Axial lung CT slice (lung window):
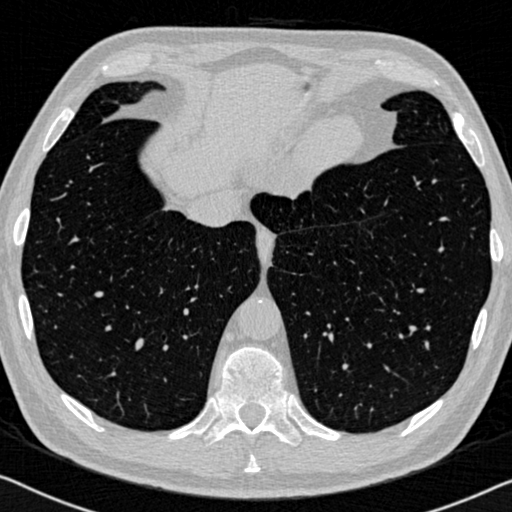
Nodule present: no